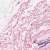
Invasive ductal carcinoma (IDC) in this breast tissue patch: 0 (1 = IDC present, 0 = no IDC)